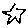
Label: star